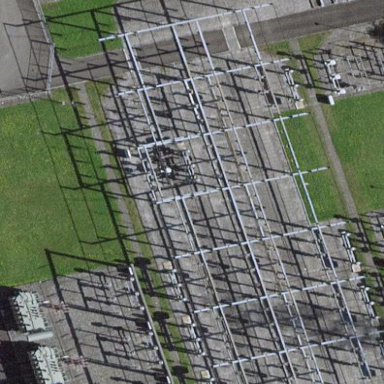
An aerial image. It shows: Fence surrounds transmission level power substation.